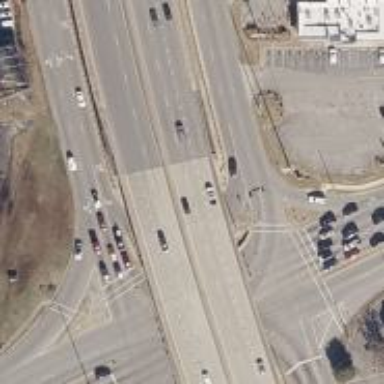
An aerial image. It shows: Asphalt trunk link road.